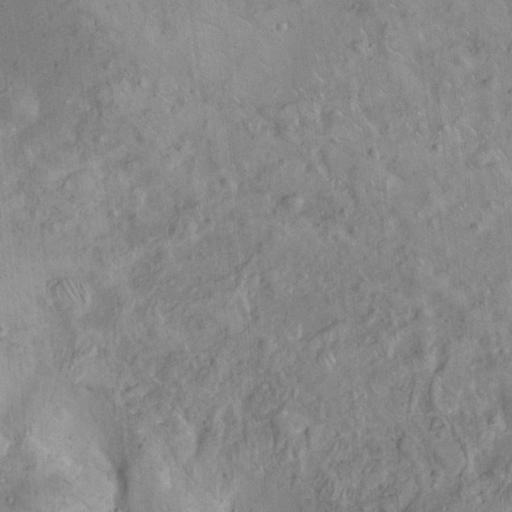
Classes present: Background, Cone